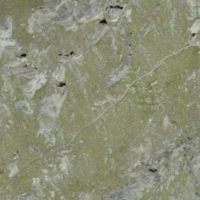
EUNIS habitat code: 48
Species observed at this site:
Prunella collaris